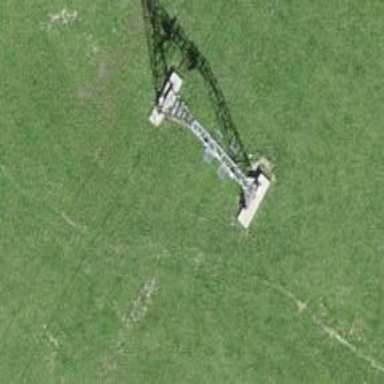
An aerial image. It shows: Pylon used for aerialway.